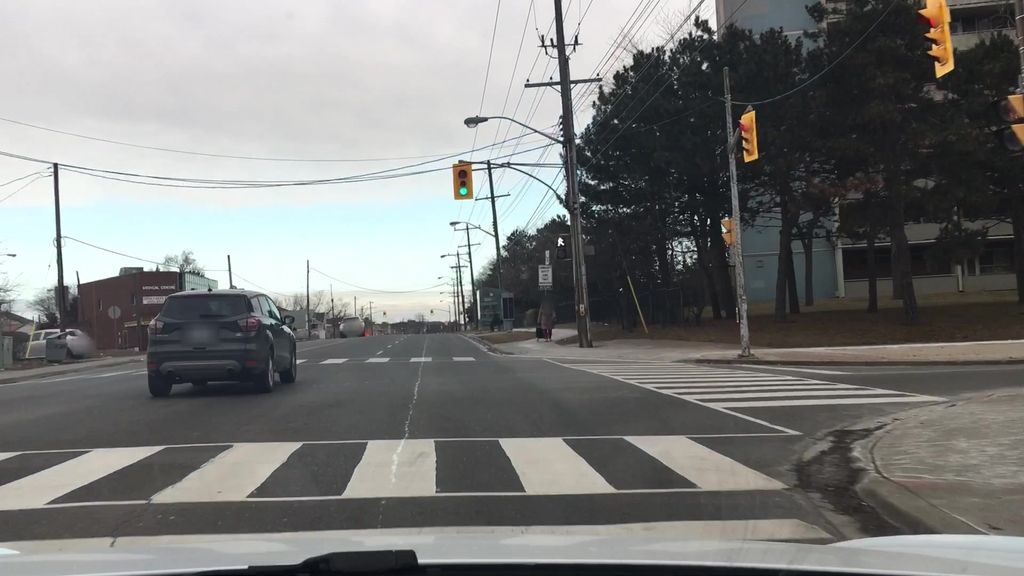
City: toronto